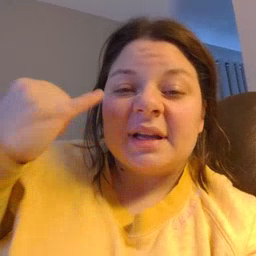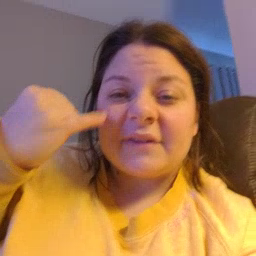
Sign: if